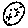
Label: moon